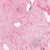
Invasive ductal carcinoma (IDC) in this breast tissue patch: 0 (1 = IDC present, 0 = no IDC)